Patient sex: M
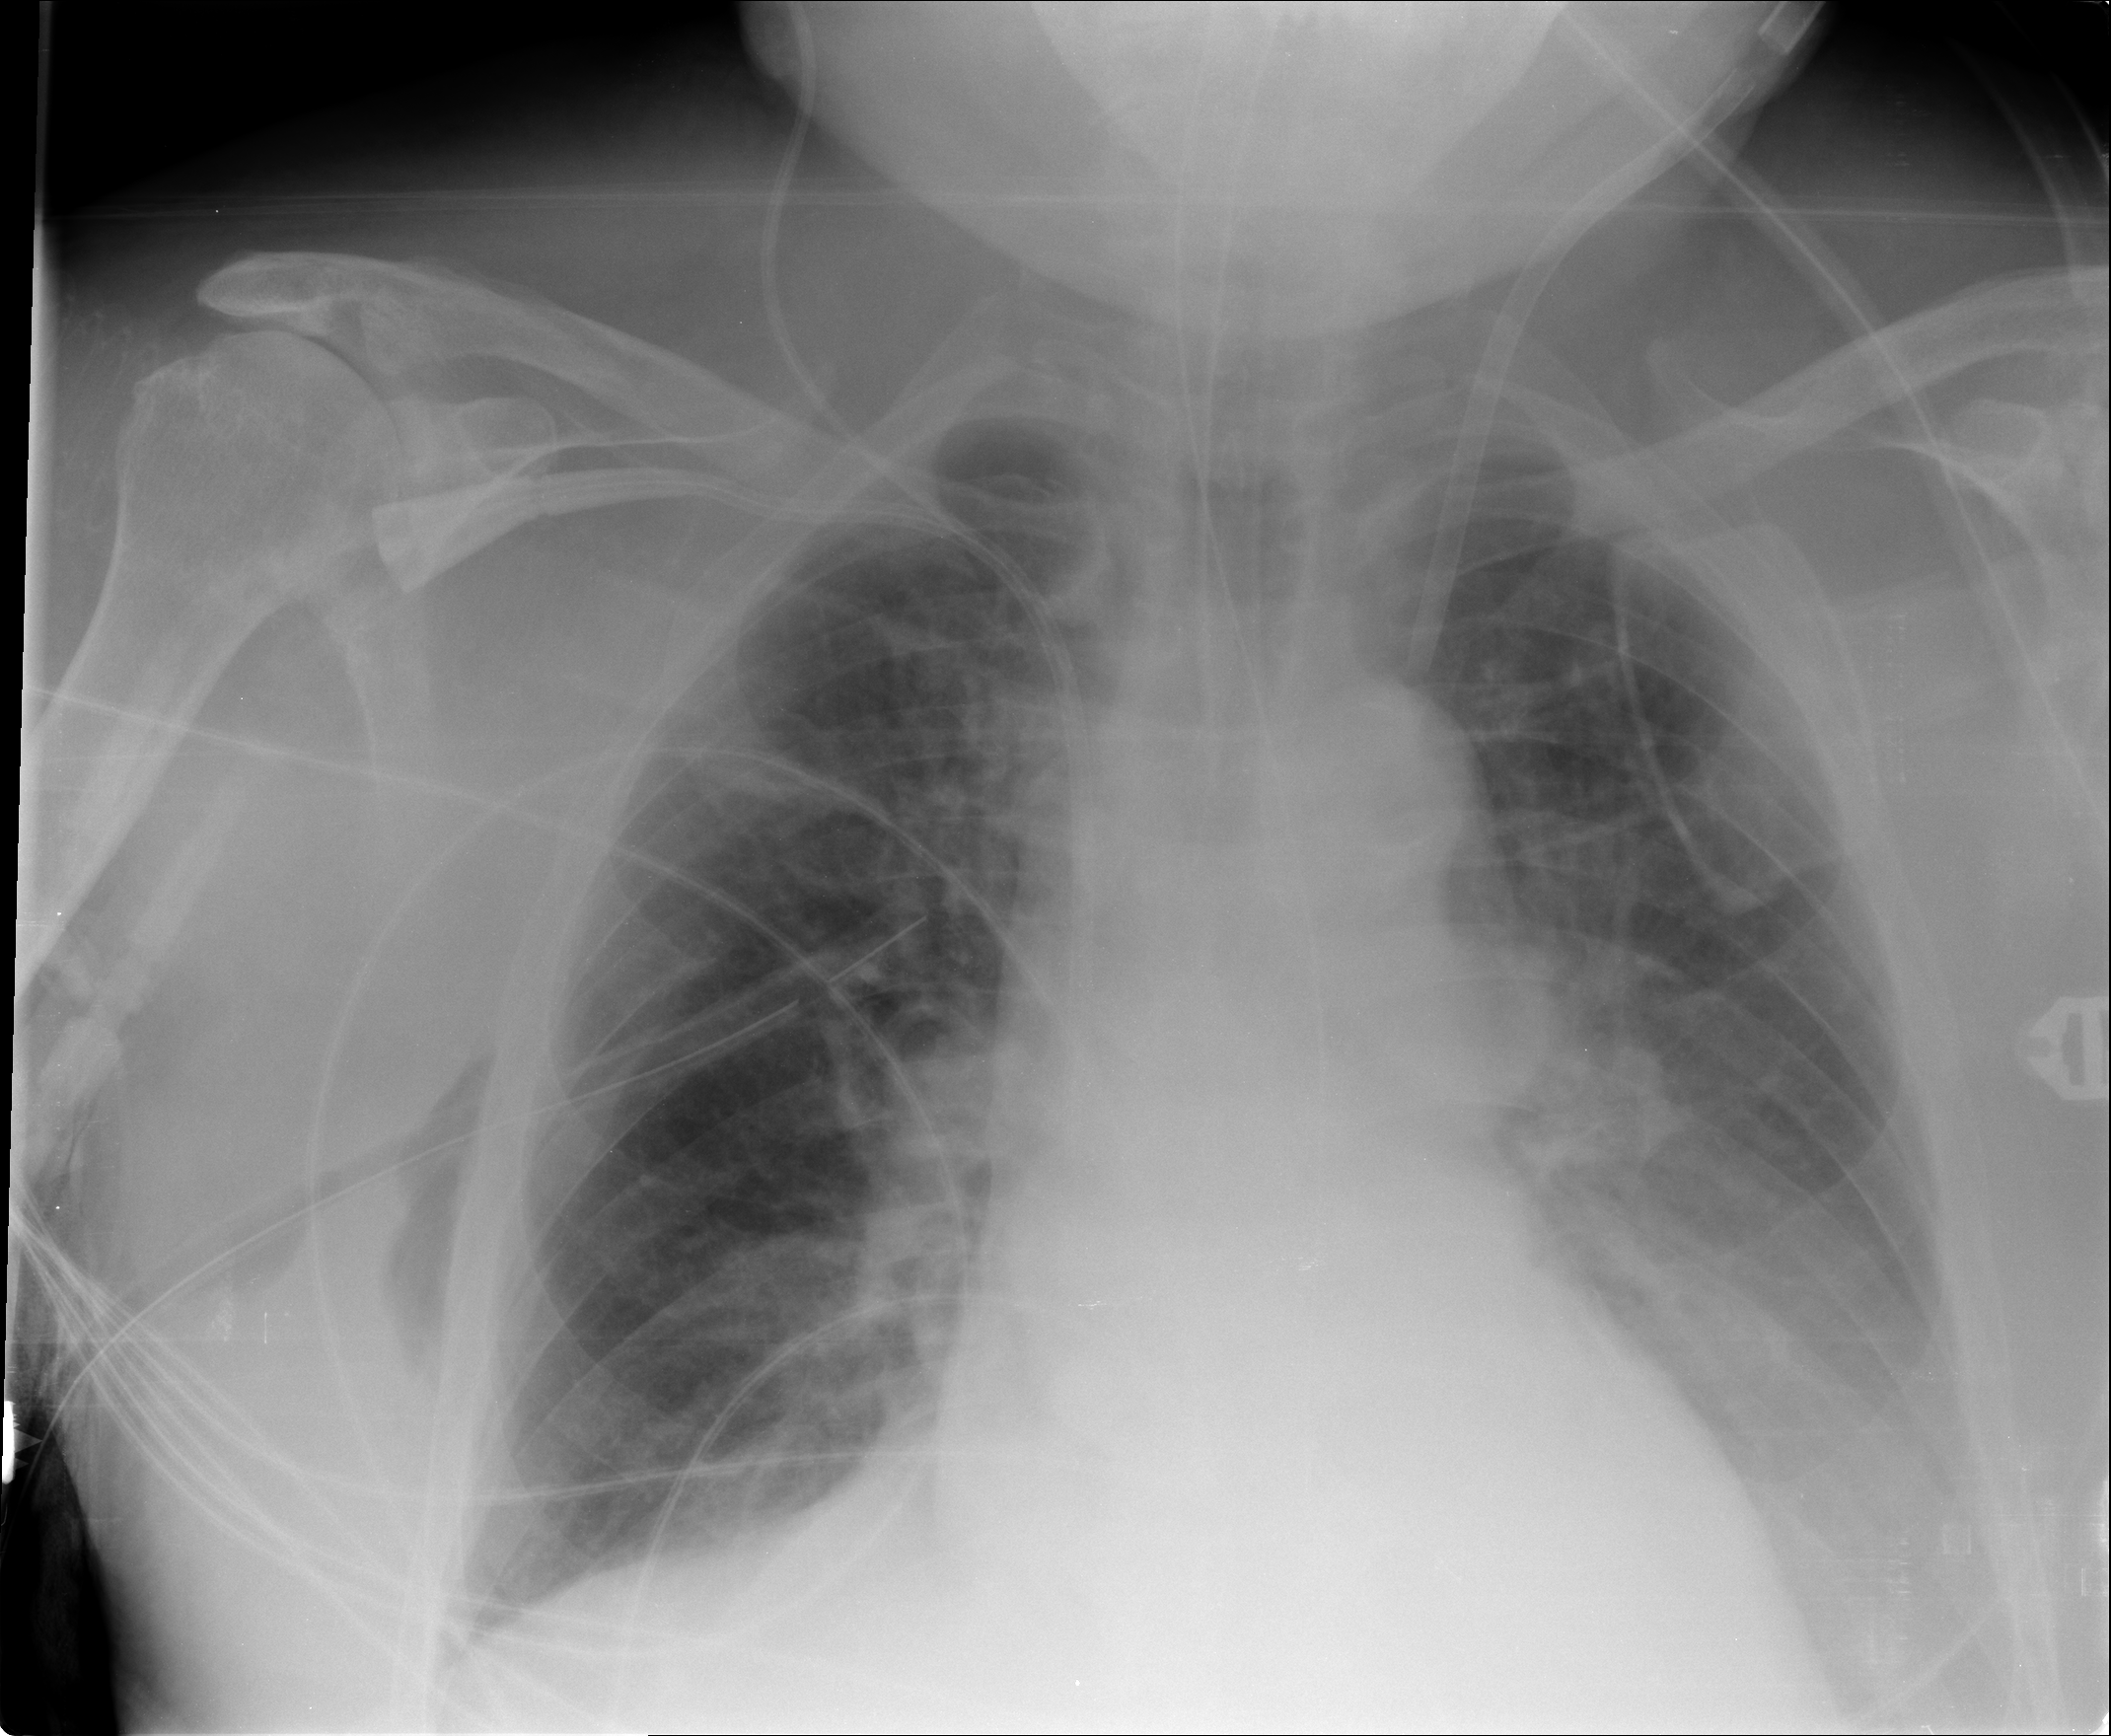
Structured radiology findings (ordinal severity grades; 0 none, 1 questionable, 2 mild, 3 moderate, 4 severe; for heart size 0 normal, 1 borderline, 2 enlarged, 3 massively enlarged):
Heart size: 2
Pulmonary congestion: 2
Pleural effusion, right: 2
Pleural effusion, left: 3
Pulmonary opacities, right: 0
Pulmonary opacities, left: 2
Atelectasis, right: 0
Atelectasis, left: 0